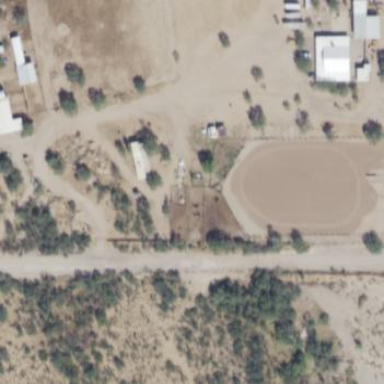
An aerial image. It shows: Equestrian pitch for leisure land activities.